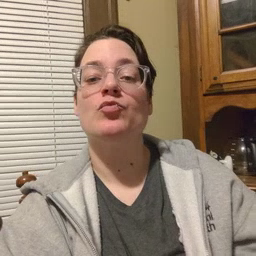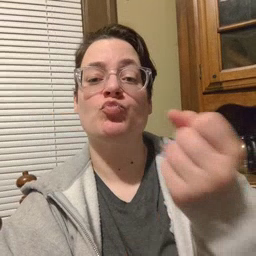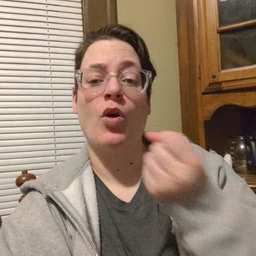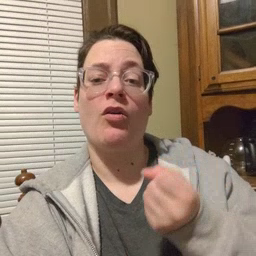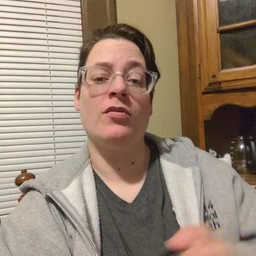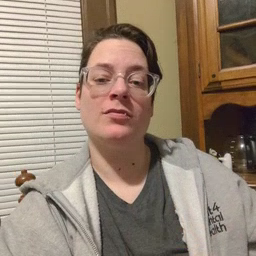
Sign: drawer